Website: apple
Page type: customer-info-address
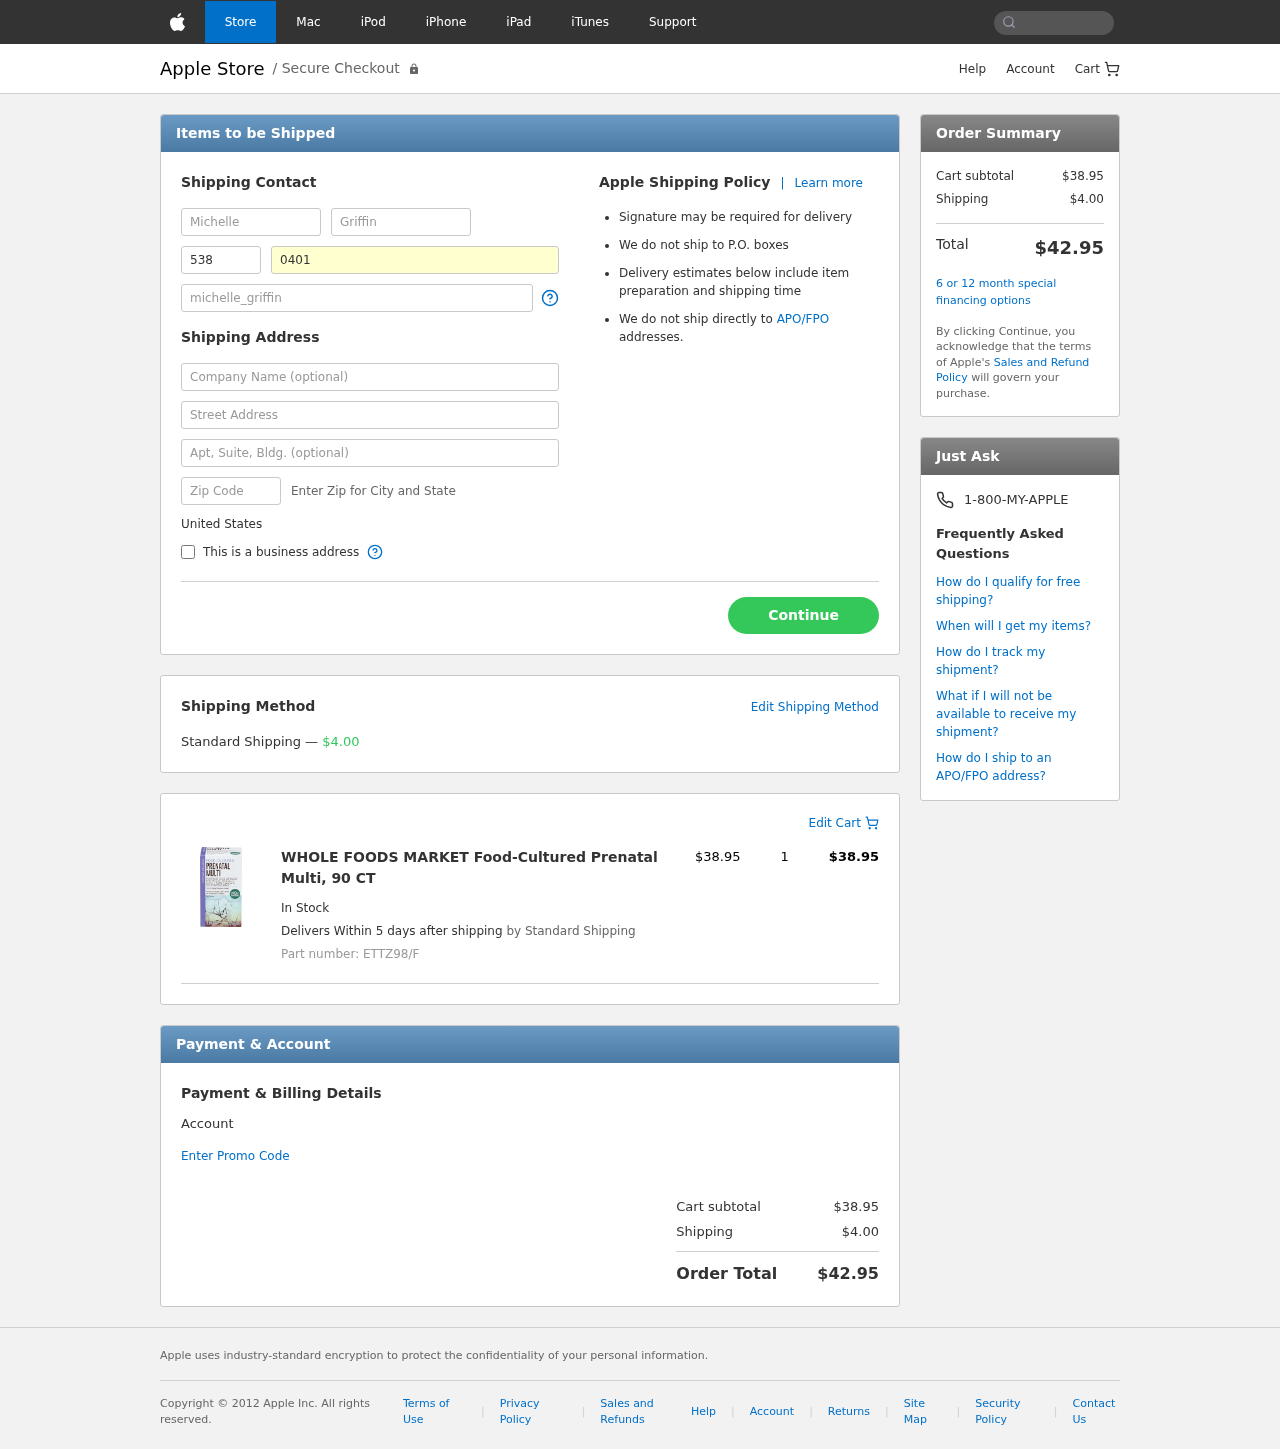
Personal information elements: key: PII_COUNTRY
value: United States
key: PII_FIRSTNAME
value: Michelle
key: PII_LASTNAME
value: Griffin
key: PII_PHONE_AREA
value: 538
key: PII_PHONE_LINE
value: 0401
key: PII_EMAIL
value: michelle_griffin@gmail.com
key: PII_COMPANY
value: Hudson LLC
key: PII_STREET
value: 4261 Burns Shores
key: PII_POSTCODE
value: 92218
Product elements: key: PRODUCT1_NAME
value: WHOLE FOODS MARKET Food-Cultured Prenatal Multi, 90 CT
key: PRODUCT1_PRICE
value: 38.95
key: PRODUCT1_QUANTITY
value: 1
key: PRODUCT1_SKU
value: ETTZ98/F
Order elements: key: ORDER_SHIPPING_COST
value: $4.00
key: ORDER_ITEM_TOTAL
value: $38.95
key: ORDER_SUBTOTAL
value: $38.95
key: ORDER_TOTAL
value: $42.95